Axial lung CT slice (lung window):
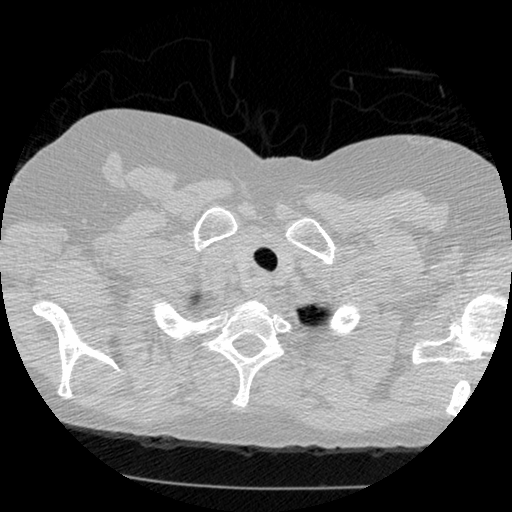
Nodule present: no